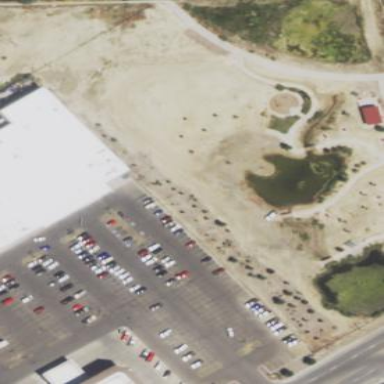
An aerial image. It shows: Park.